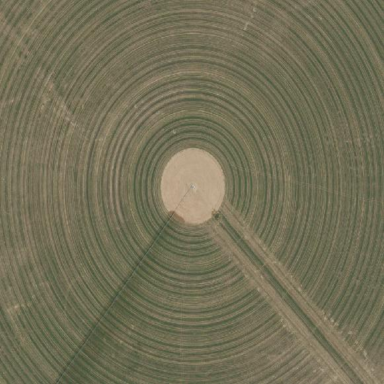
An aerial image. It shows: Farmland with pivot irrigation system.